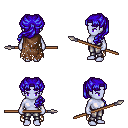
a pixel art fantasy rpg character, female body template, dark elf, purple skin, brown tattered cape, metal pants, blue princess hairstyle, spear, four views (front, back, left, right), 2x2 character sprite sheet, small pixel art, hard edges, no anti-aliasing